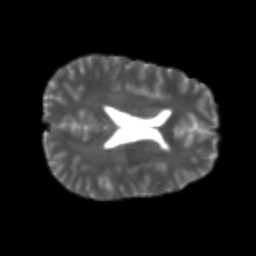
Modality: T2w
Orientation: axial
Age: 22
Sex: male
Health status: healthy
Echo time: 0.074 s